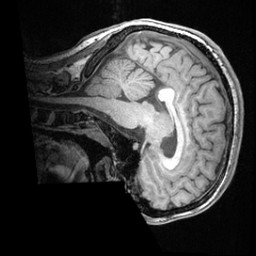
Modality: T1w
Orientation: sagittal
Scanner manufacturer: ge
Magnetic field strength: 3 T
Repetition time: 0.008572 s
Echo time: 0.003384 s